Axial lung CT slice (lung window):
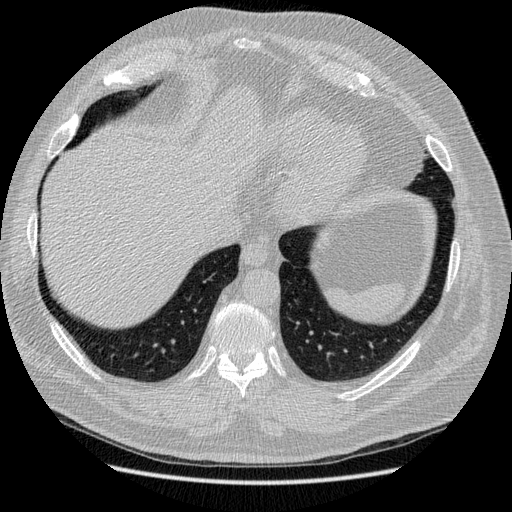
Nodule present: no